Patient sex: M
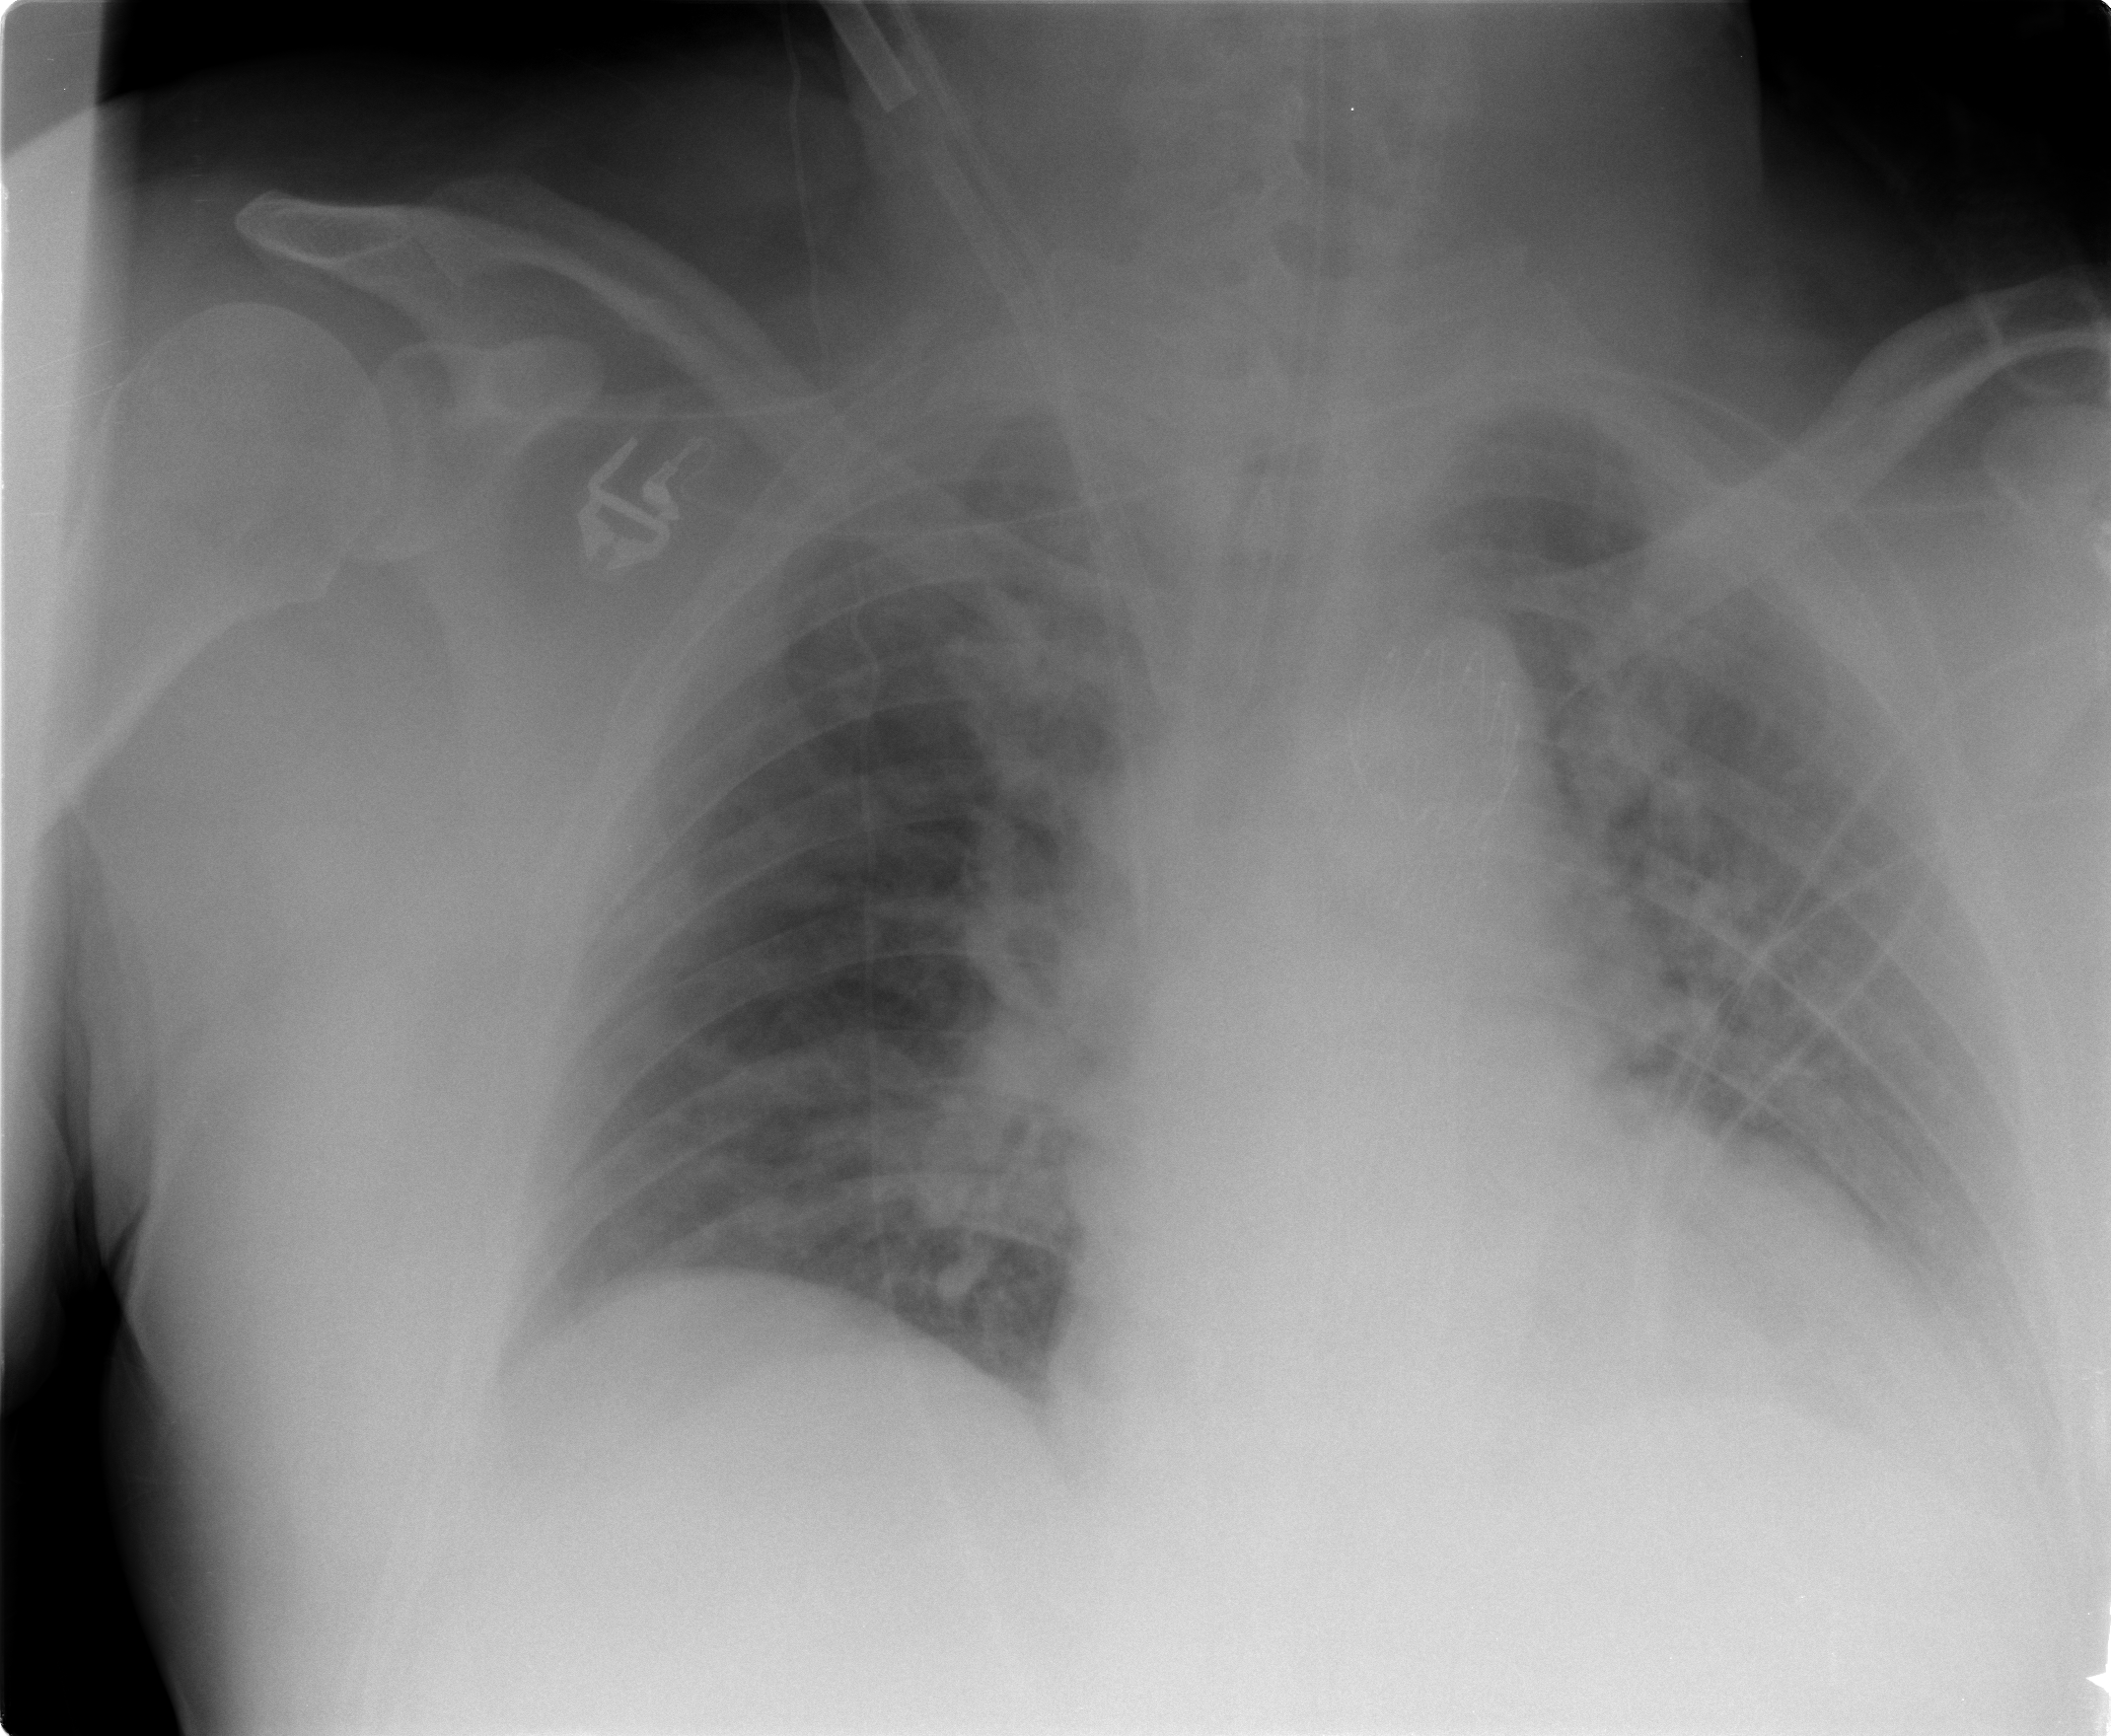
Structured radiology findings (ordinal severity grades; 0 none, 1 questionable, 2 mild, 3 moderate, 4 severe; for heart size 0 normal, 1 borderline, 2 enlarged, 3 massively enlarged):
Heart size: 2
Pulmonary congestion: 2
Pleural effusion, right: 0
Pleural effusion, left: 1
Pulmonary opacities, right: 2
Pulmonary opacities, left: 2
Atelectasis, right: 0
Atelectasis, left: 1